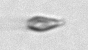
Label: Cryptophyta